Question: I want to create a web-service that can combine user input text to image .
Let's say , I have textbox to input user's text string , and image preview which display preview of combination of user's text and user's uploaded image . Referencing this <URL> link , I'm ok with this step .
But I want to enable user to resize the text on preview , using rectangle box around text like this
How can I approach to make this ? Any third-party tool for this ?
Jquery or whatever !
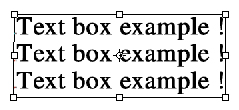
Answer: You could try by using <URL>. It enable any DOM element to be resizable by dragging the cursor grab at the right or bottom border to the desired width or height.
I've put up a simple 'jsFiddle' demo for you here: <URL>
---
-- 'jQuery UI Resizable''jQuery UI Draggable'
Updated 'jsFiddle' demo: <URL>